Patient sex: M
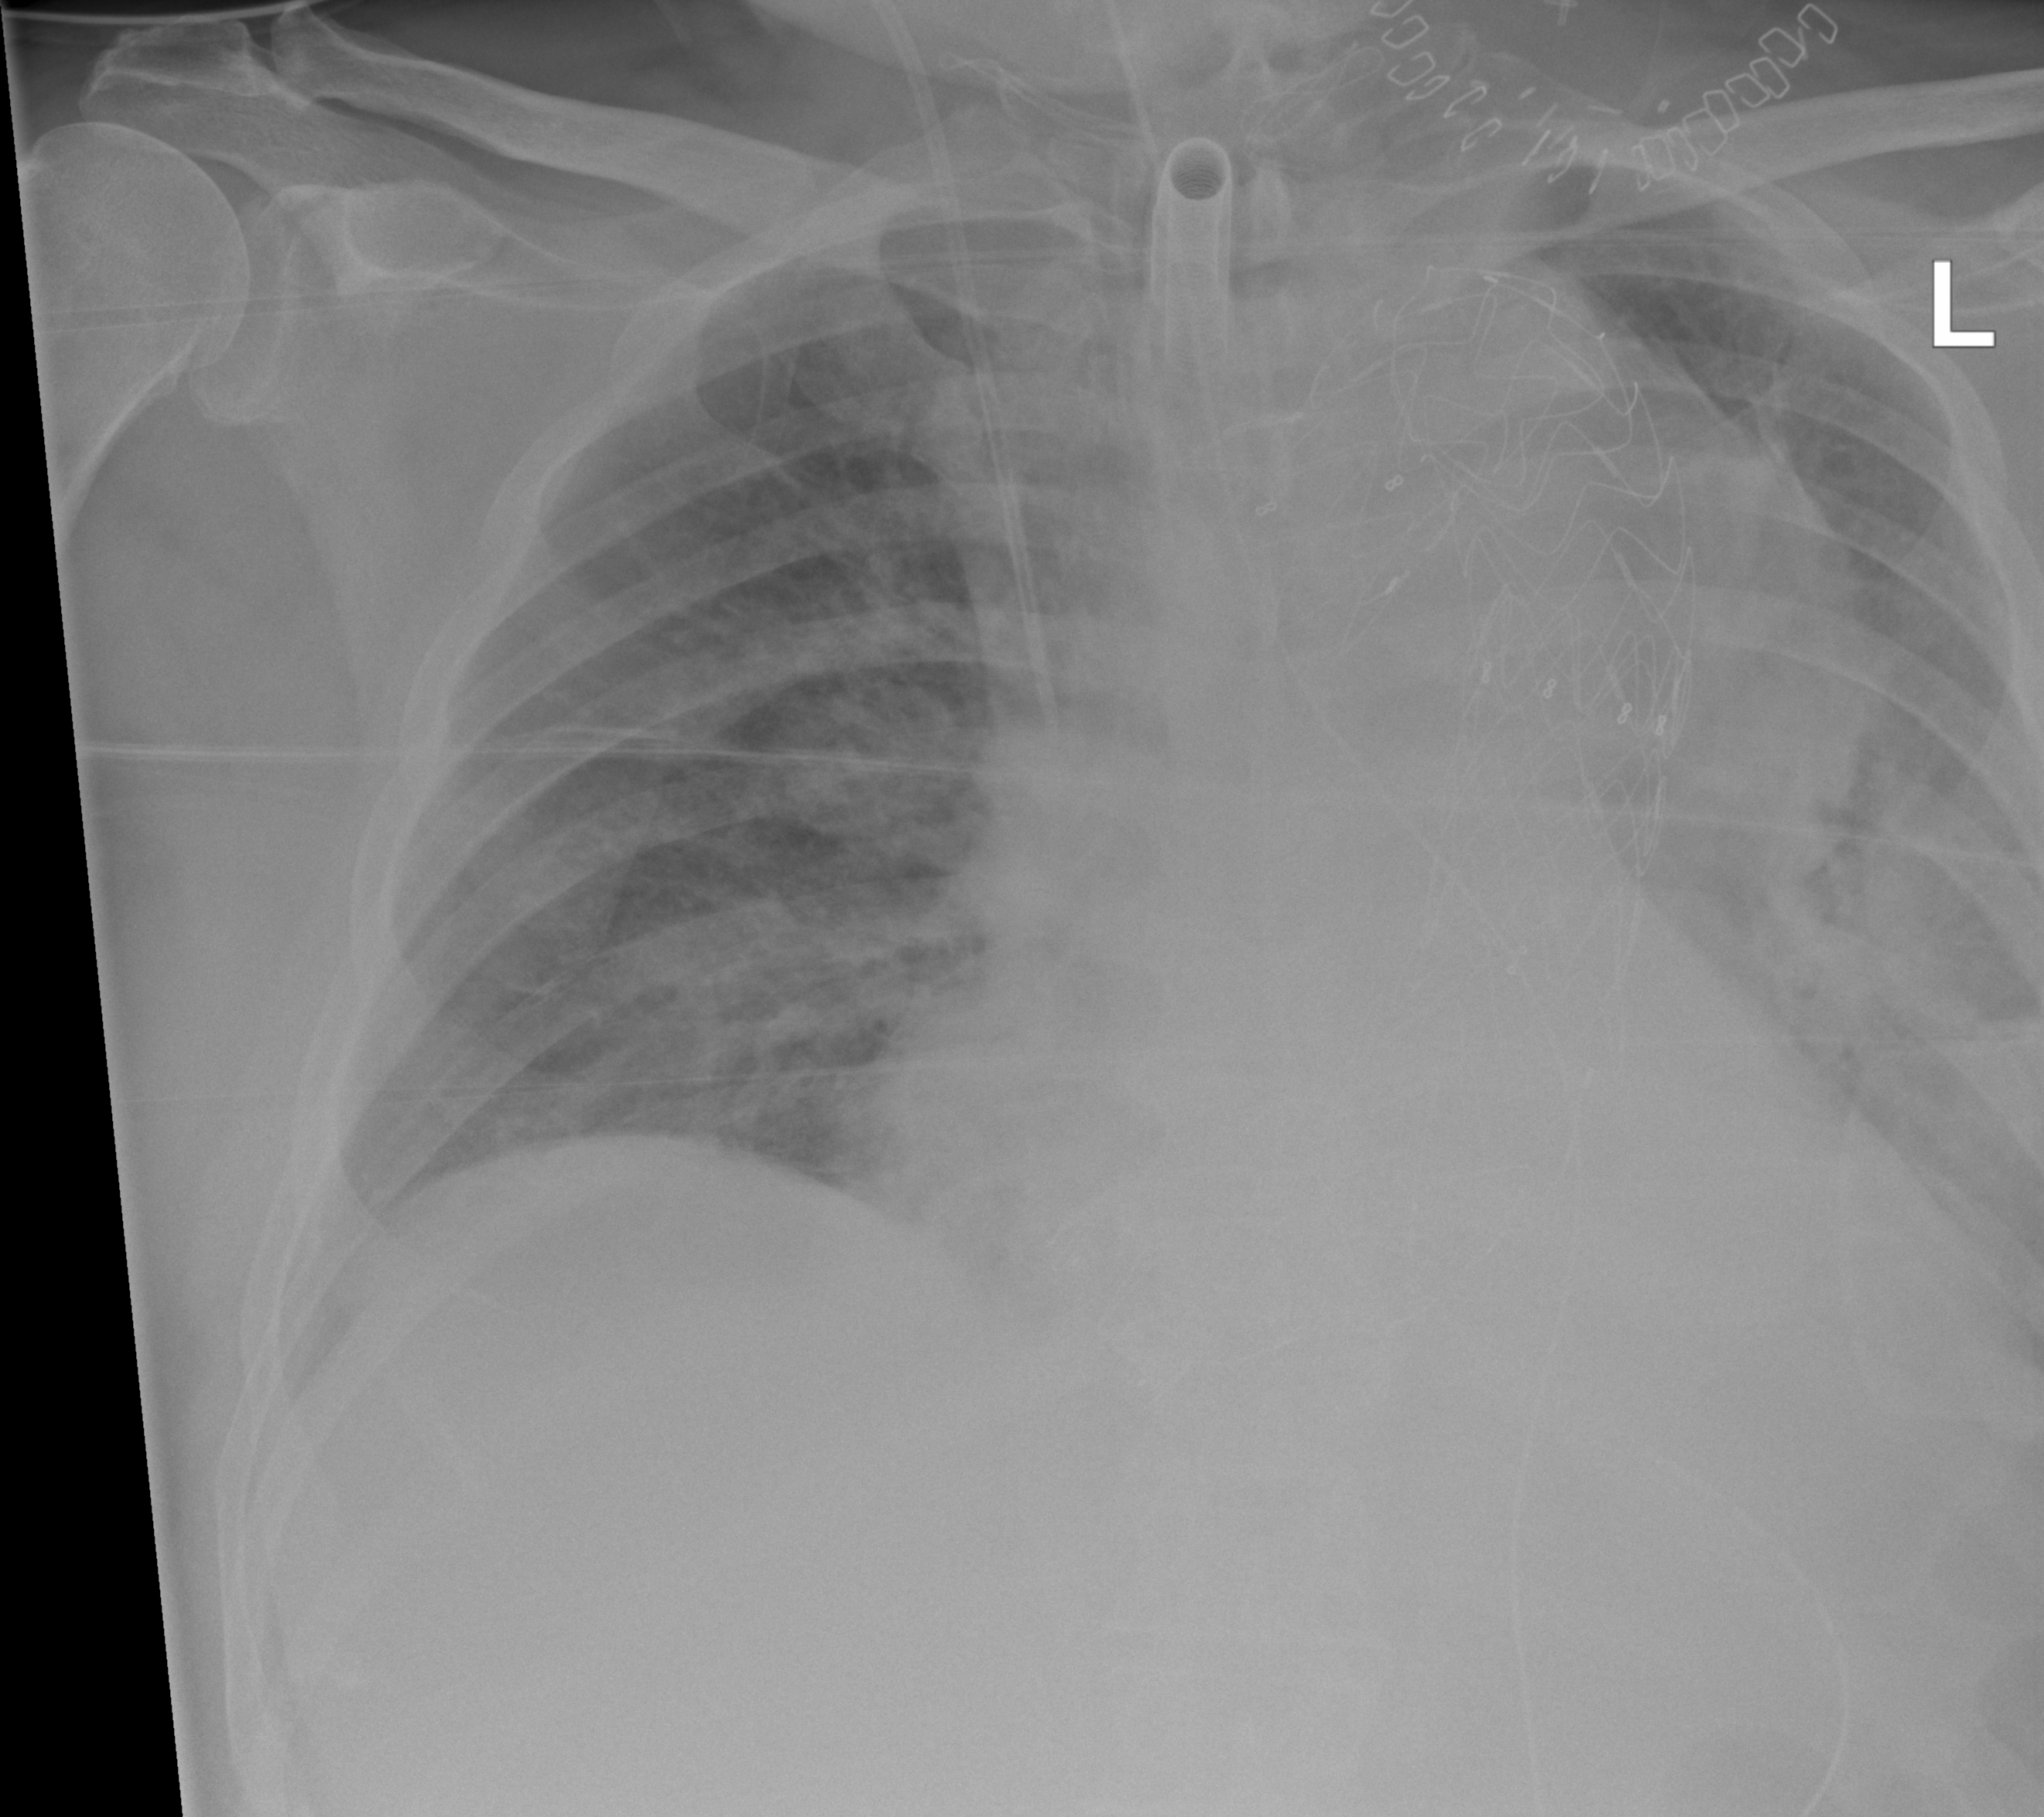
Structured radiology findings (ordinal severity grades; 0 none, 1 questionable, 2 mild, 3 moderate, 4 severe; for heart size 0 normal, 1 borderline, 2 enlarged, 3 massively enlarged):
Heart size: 2
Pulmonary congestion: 2
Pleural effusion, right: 0
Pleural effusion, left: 3
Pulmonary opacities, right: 1
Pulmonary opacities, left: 1
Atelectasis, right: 2
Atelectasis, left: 3